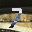
Label: 7